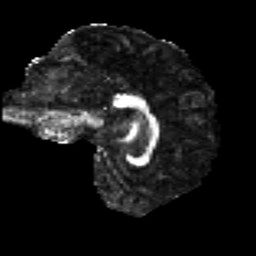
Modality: FA
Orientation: sagittal
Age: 60
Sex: male
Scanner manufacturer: ge
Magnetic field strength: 3 T
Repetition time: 7.8 s
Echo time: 0.0613 s